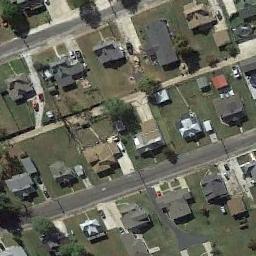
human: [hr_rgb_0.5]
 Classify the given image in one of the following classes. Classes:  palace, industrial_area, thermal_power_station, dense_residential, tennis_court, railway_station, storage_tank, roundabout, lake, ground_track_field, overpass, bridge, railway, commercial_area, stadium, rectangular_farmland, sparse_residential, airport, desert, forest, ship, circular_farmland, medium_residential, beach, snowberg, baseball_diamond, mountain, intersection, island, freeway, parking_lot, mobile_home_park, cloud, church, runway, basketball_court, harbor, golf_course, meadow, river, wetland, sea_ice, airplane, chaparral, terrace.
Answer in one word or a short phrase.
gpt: medium_residential